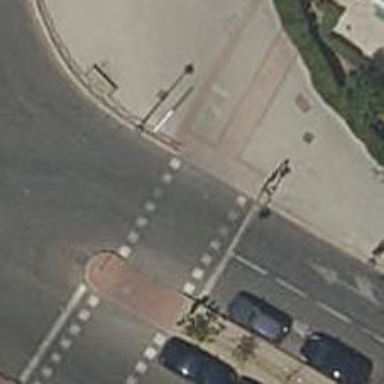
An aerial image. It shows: Road with traffic signals at the crossing.